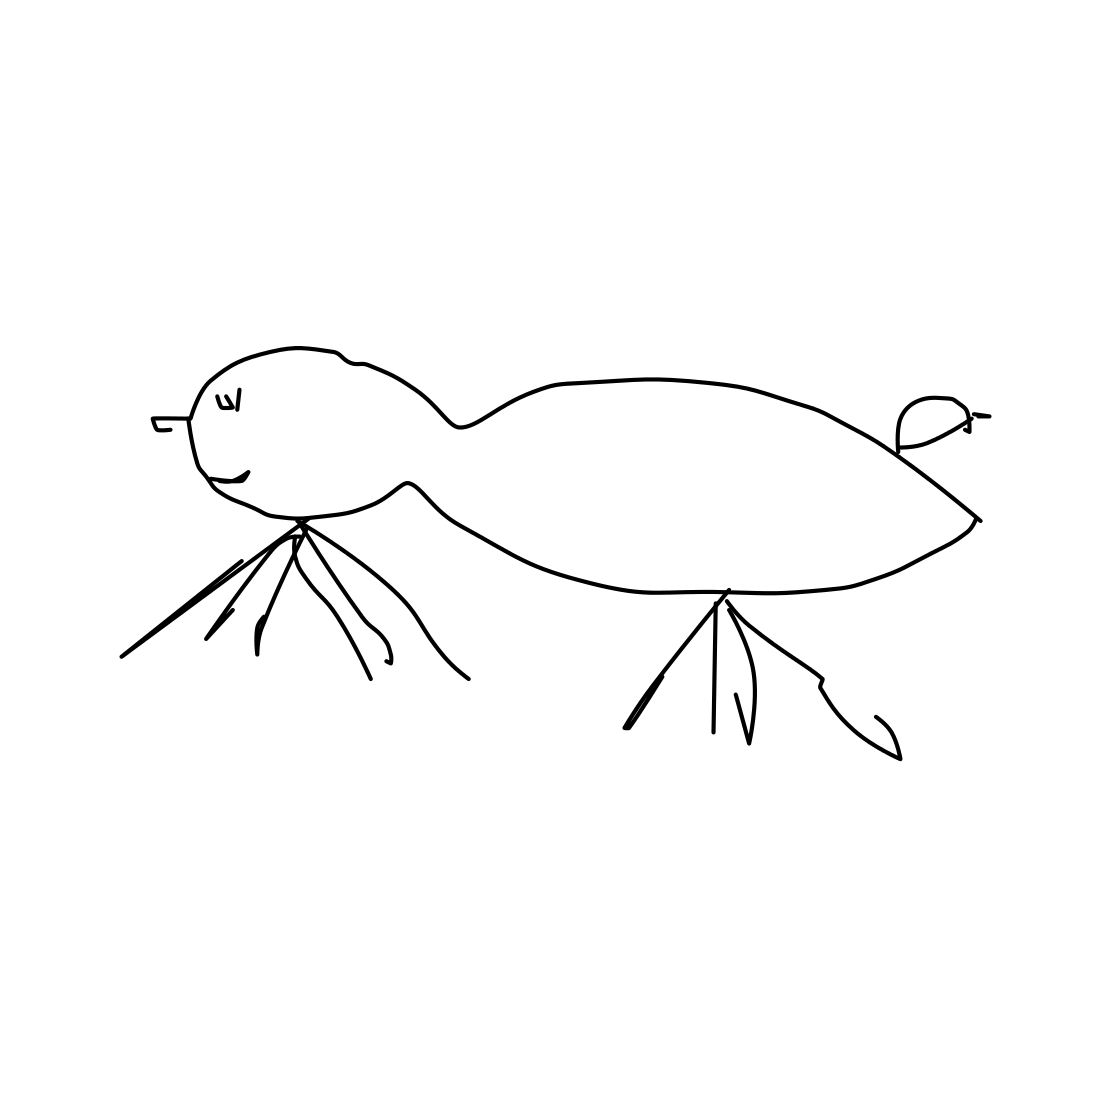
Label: ant